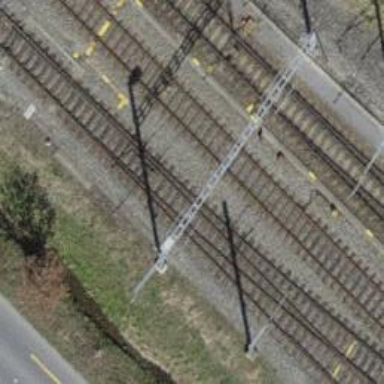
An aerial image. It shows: Railway switch.